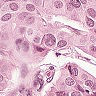
Metastatic tissue present: yes